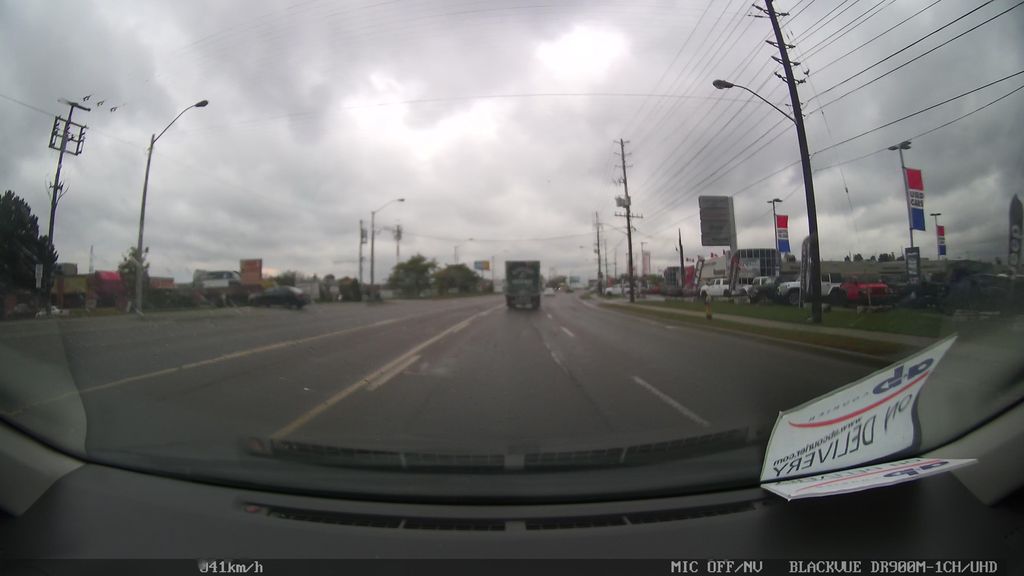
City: toronto